高一 · 立体几何学
指出如图 1-1-22(1)(2)所示的图形是由哪些简单几何体构成的.

(1)

(2)

图 1-1-22

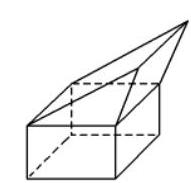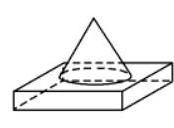
答案: 图(1)是由一个三棱柱和一个四棱柱拼接而成的简单组合体。图(2)是由一个圆锥和一个四棱柱拼接而成的简单组合体